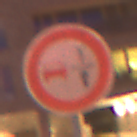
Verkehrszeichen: VerbotUeberholenEinspurigeFahrzeuge
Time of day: Night
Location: Outdoor (Urban)
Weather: PartlyCloudy
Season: NotSpecified
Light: Artificial